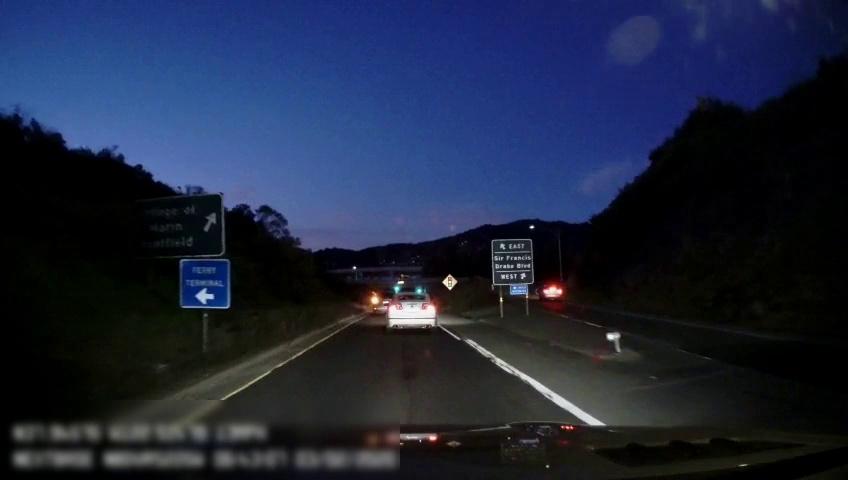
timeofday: Night
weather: Other
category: Drivable Space
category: Vehicles | Car
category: Vehicles | Car
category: Vehicles | SUV
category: Lanes | Current Lane
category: Lanes | Alternate Lane
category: Lanes | Alternate Lane
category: Lanes | Alternate Lane
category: Traffic | Signs
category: Traffic | Signs
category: Traffic | Signs
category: Traffic | Signs